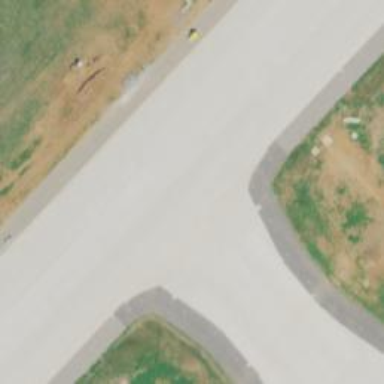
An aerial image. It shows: Image of taxiway at airport.